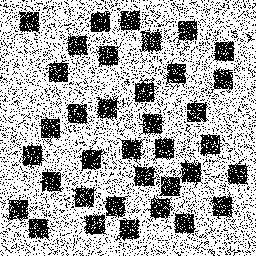
Squares: 36
Triangles: 0
Stars: 0
Total shapes: 36